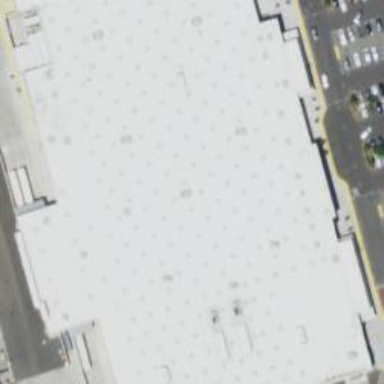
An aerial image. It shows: Supermarket building.